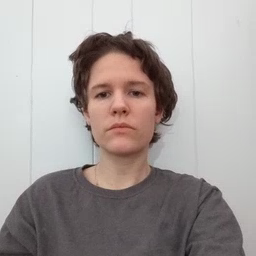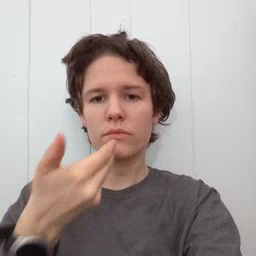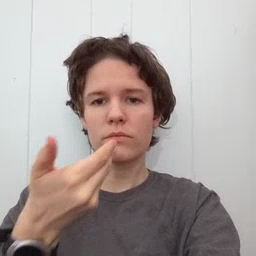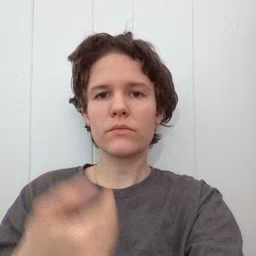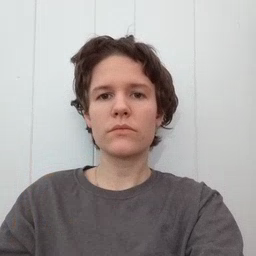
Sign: pizza